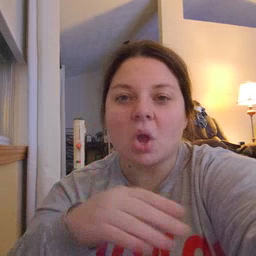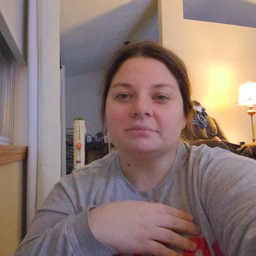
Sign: close